Question: I'd like to display (e.g. in a TextBlock) the fractional part of a float using a smaller font size like this:

The float value comes from a binding, so it's not static text.
I'm currently using two Run objects with different font sizes inside a TextBlock -- each of which have a binding to the same float value with converters that return the integral, and the fractional part, respectively. But I don't like that this involves two bindings.
Is there a better way to achieve the same result?
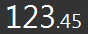
Answer: one idea of improvement : only one converter, and a converter parameter to get either integral or fractional part. (or no parameter for integral, and 'frac' for fractional).